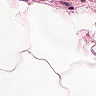
Metastatic tissue present: no